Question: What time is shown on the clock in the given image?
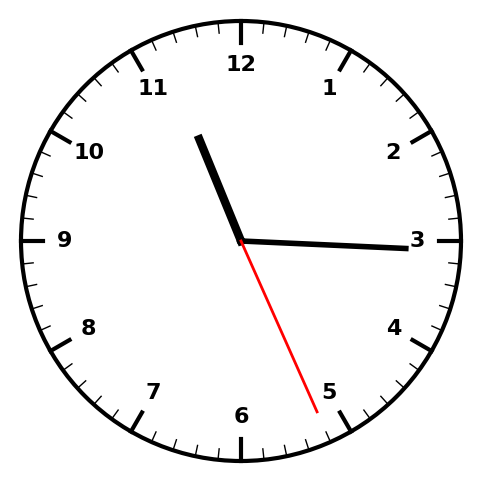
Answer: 11:15:26